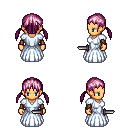
a pixel art fantasy rpg character, female body template, human, tanned skin, underdress, metal pants, pink twin-tailed hairstyle, leather bracers, black shoes, dagger, four views (front, back, left, right), 2x2 character sprite sheet, small pixel art, hard edges, no anti-aliasing